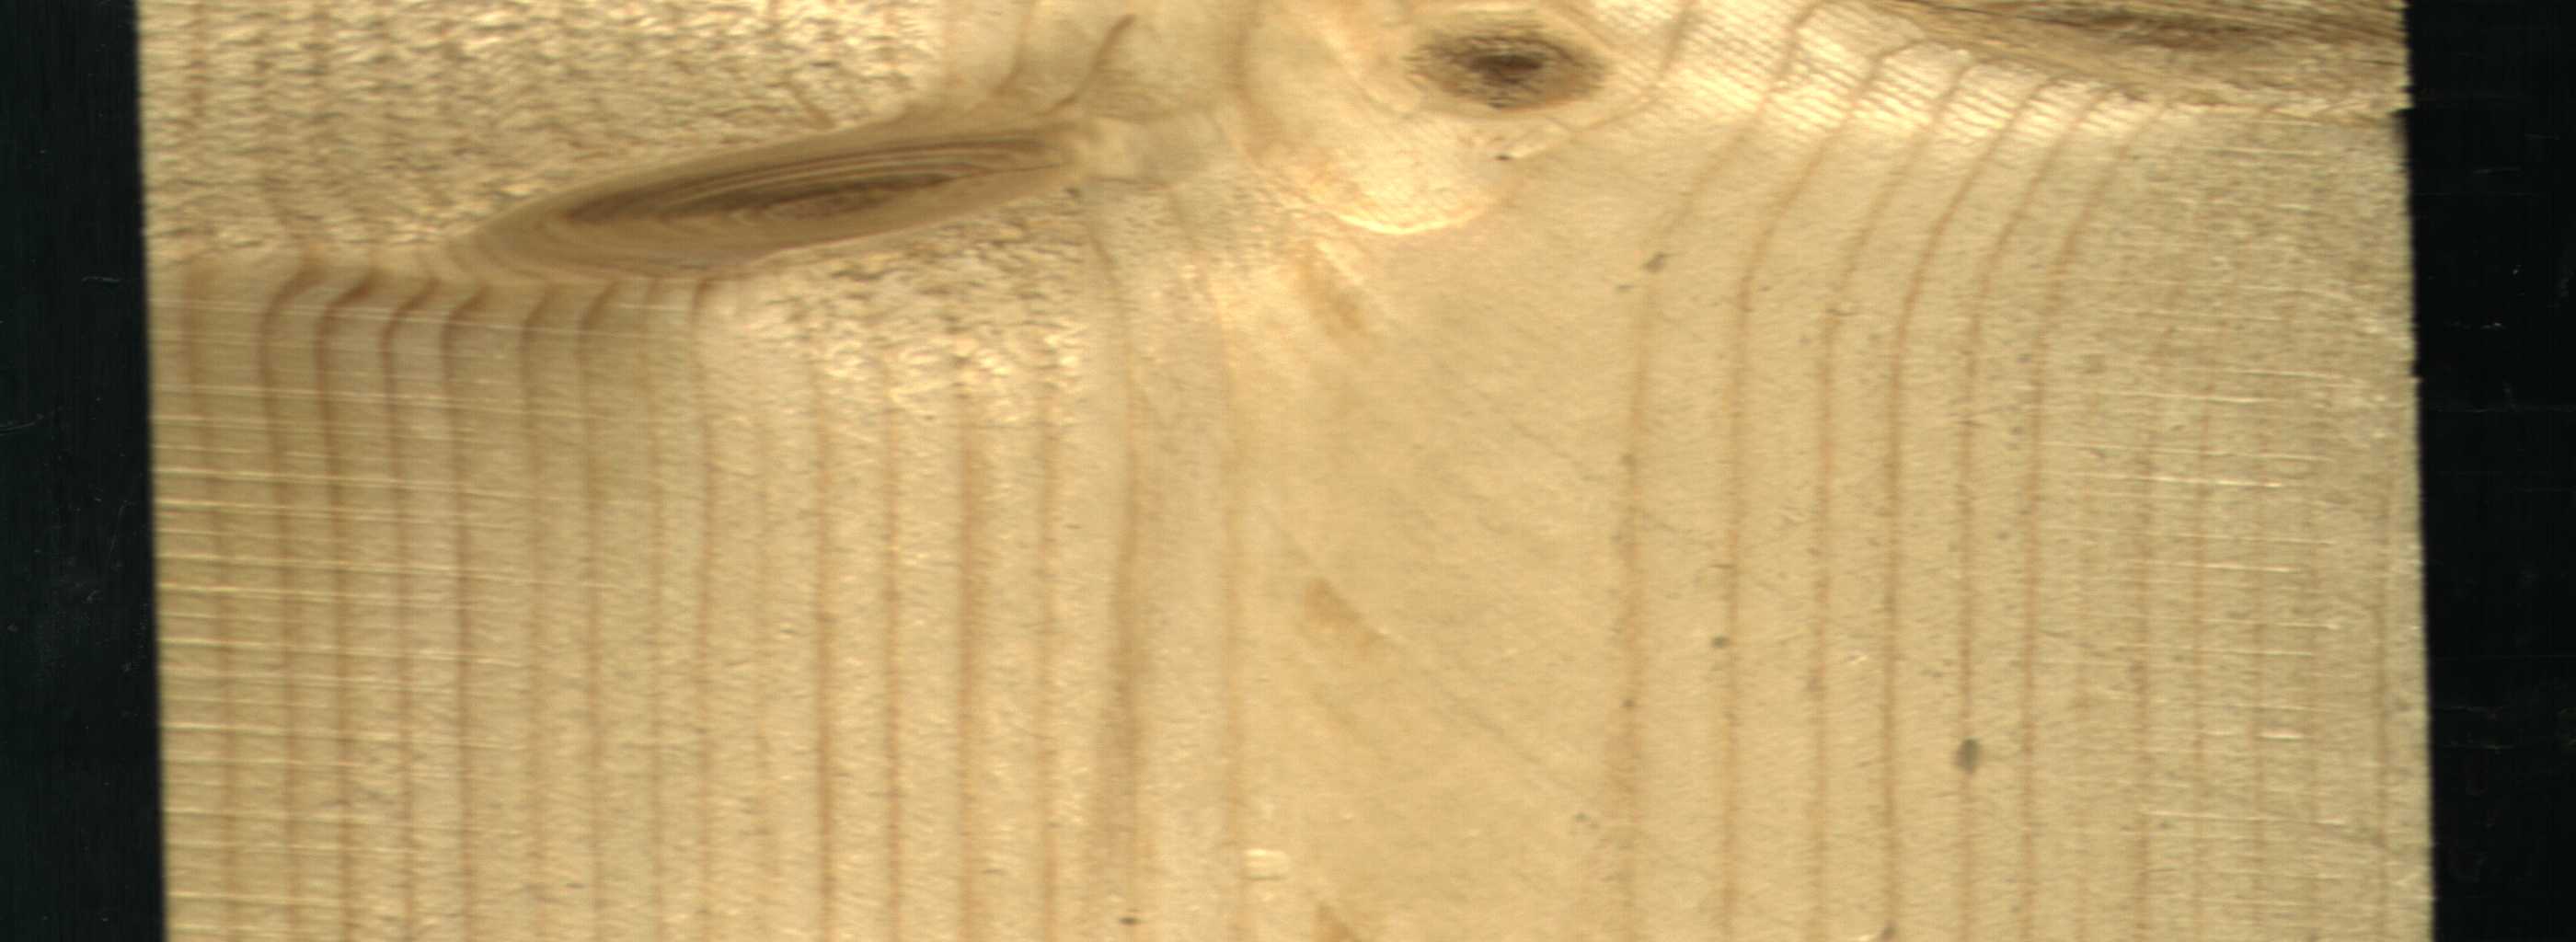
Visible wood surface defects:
Live_Knot
Live_Knot
Live_Knot